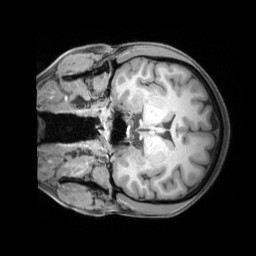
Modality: T1w
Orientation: coronal
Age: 38
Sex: female
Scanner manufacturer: siemens
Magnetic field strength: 3 T
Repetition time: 1.97 s
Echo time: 0.00206 s